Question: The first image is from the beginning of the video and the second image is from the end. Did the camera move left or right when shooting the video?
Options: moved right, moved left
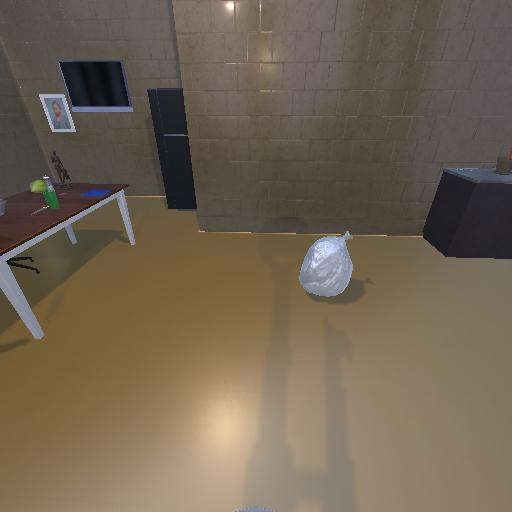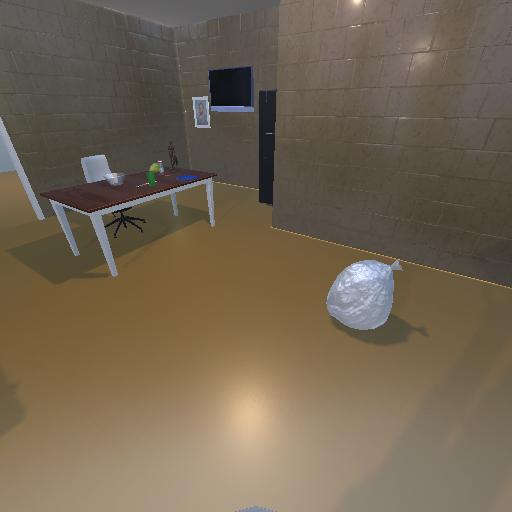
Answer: moved right